Question: I'm developing an application where user can set multiple locations. I get succeed to show notifications when user get Enter or Leave specific location boundary.
Now, there is situation that i need to provide monitoring for all saved locations and it can be hundreds and more. I've read in Apple Forum and many where that iOS devices allow only 20 Region Monitoring.

I've develop my code to exceed this situation.
I've set and when i get update for location. Firstly, i've stop all Region Monitoring and by conditions for nearest locations and again start Region Monitoring for 20 saved locations.
I think above solution may cause for missing any saved location while stopping and again re-starting Region Monitoring.
So, please provide me any other better solution to solve this only 20 notifications for Region Monitoring problem.
Have a nice day .!!..
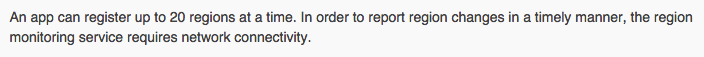
Answer: 1. Have an NSMutableArray with all the regions you want to monitor +20.
2. Listen to significant location updates.
3. When you get a location update, if the NSMutableArray of all your regions is more than 20 then stop monitoring all regions been monitored and calculate the 20 nearest regions using the harvesine formula:
<URL>
<URL>
That will give you the distance between the two locations. After that you could compare that distance with the region radius to know if is inside the region.
1. Start monitoring the result list of the 20 nearest regions.
This will allow you to always monitor the 20 nearest regions based on your location. Been able to monitor more than 20 since it will change the monitoring regions always to the 20 nearest regions.